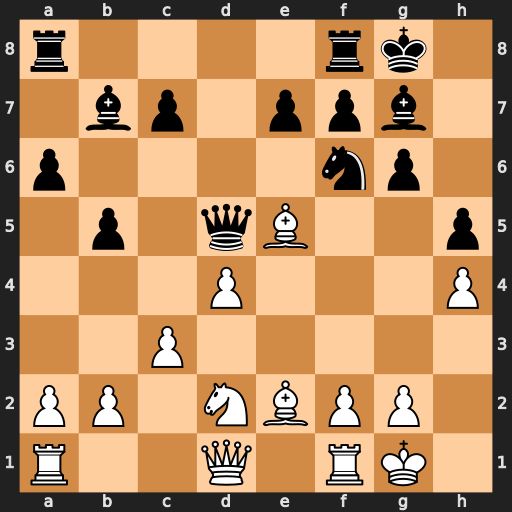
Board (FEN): r4rk1/1bp1ppb1/p4np1/1p1qB2p/3P3P/2P5/PP1NBPP1/R2Q1RK1
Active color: w
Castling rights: -
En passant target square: -
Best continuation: Bf3 Qd7 Bxb7